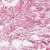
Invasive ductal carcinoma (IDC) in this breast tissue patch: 0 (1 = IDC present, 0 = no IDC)